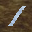
Label: 1